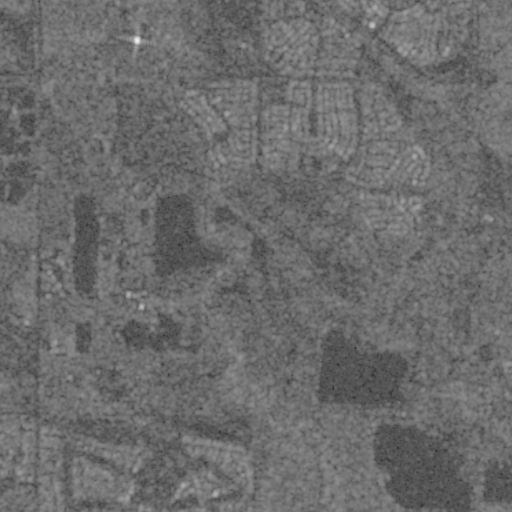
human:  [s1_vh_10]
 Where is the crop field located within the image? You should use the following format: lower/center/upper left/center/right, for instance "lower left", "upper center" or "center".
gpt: The crop field is located in the upper center of the image.
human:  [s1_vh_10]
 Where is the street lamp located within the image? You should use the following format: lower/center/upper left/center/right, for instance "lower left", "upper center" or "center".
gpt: The street lamp is located in the upper center of the image.
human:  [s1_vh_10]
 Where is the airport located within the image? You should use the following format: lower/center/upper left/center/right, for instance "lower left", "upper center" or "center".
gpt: There is no airport in the image.

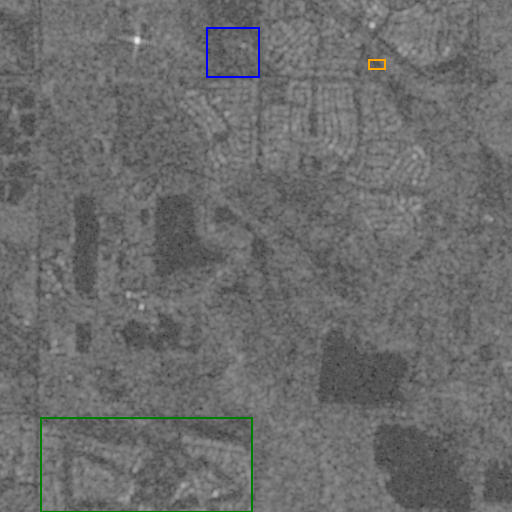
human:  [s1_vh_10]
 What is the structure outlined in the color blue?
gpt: The structure outlined in blue is a crop field.
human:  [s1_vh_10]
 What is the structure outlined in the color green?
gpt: The structure outlined in green is a park.
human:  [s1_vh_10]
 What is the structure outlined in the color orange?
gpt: The structure outlined in orange is a parking lot.
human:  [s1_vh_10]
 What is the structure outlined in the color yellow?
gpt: There is no yellow outline.